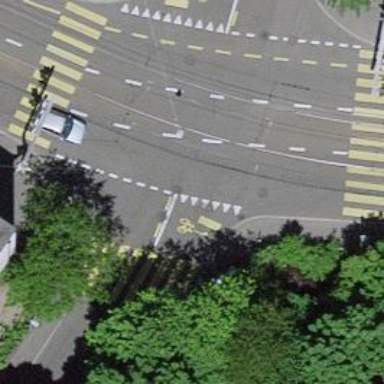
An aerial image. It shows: Tram level crossing on the railway.